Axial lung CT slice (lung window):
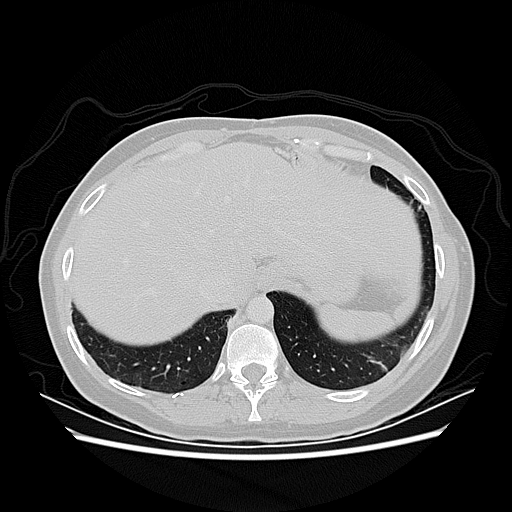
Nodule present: no